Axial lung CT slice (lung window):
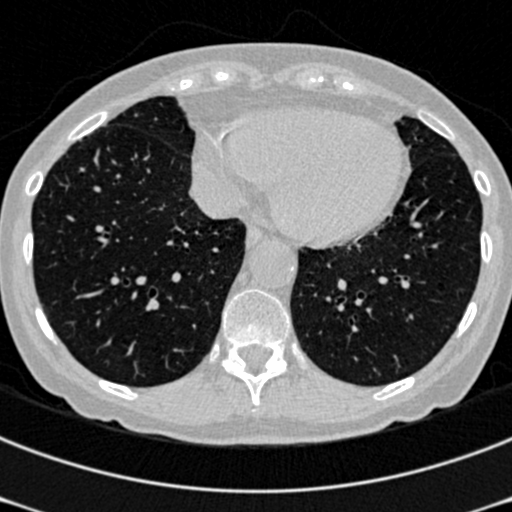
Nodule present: no